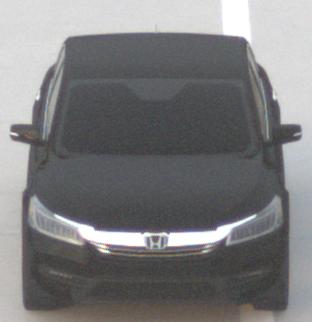
Make: Honda
Model: Accord Hybrid
Detailed model: 9. Generation
Model produced from: 2015
Model produced until: 2019
Doors: 4
Color: black
Road condition: dry road
Daytime: sunrise or sunset
Contrast: low contrast